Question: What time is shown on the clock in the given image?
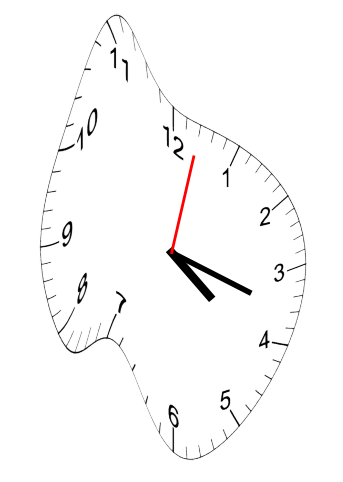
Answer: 04:18:02